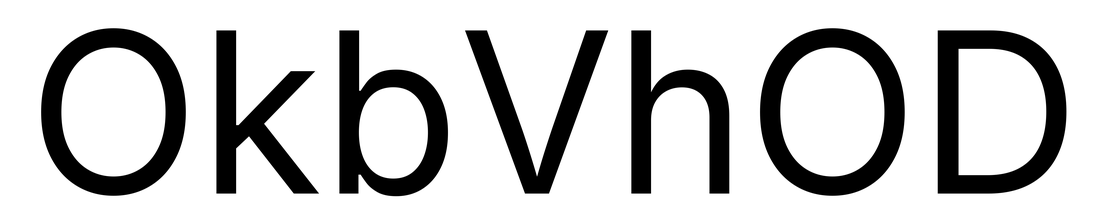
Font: Inter_Regular